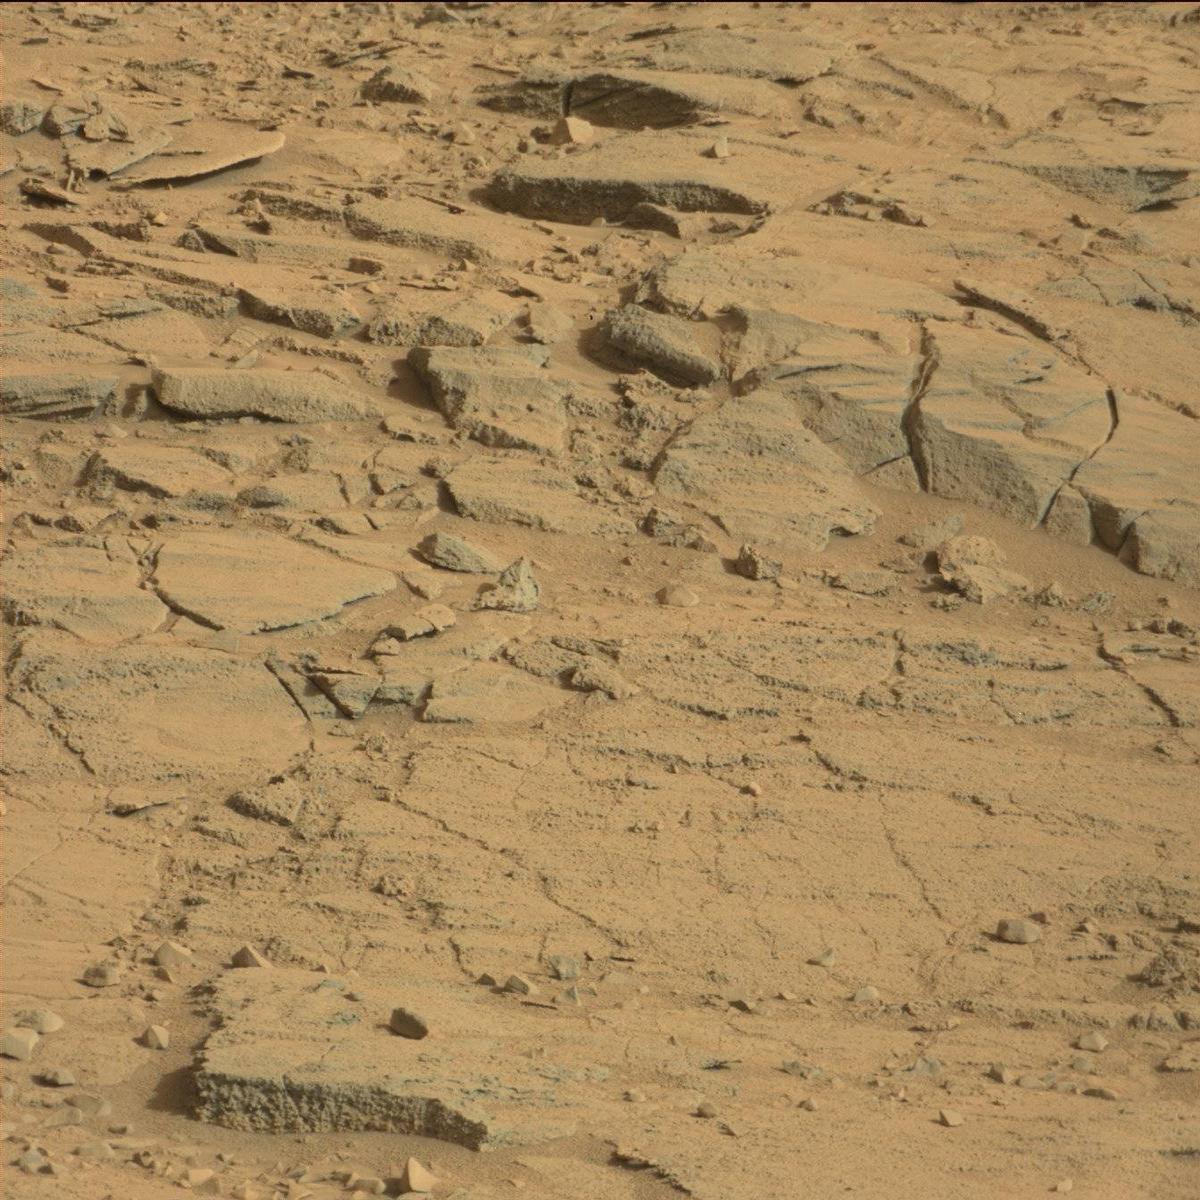
Terrain classes present: Bedrock, Sand / Soil